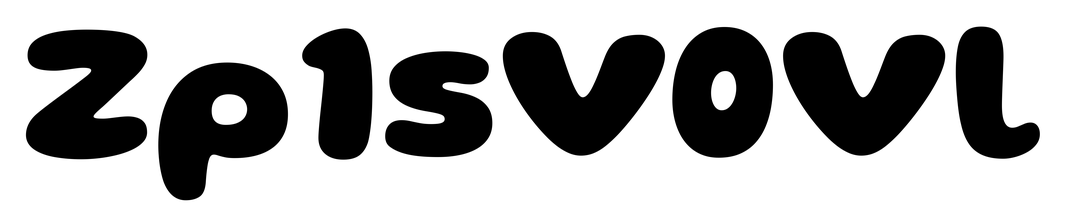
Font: Gluten_ExtraBold